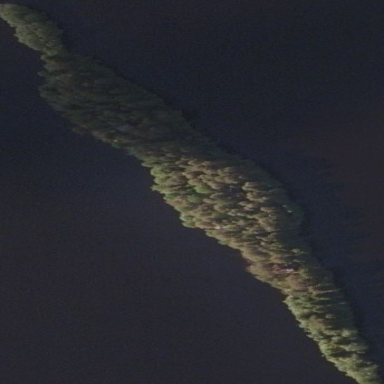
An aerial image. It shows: Islet covered with woodland.